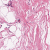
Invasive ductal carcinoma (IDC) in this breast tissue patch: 0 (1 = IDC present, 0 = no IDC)